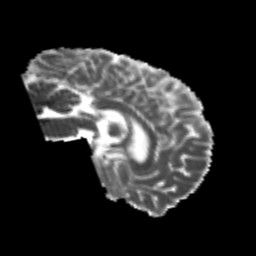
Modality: MD
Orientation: sagittal
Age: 24
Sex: male
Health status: healthy
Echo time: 0.074 s